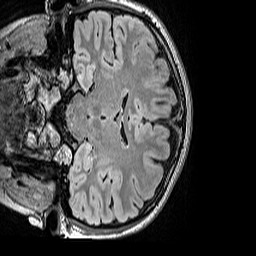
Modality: FLAIR
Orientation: coronal
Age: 12
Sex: female
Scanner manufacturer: siemens
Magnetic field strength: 3 T
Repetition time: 5 s
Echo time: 0.388 s